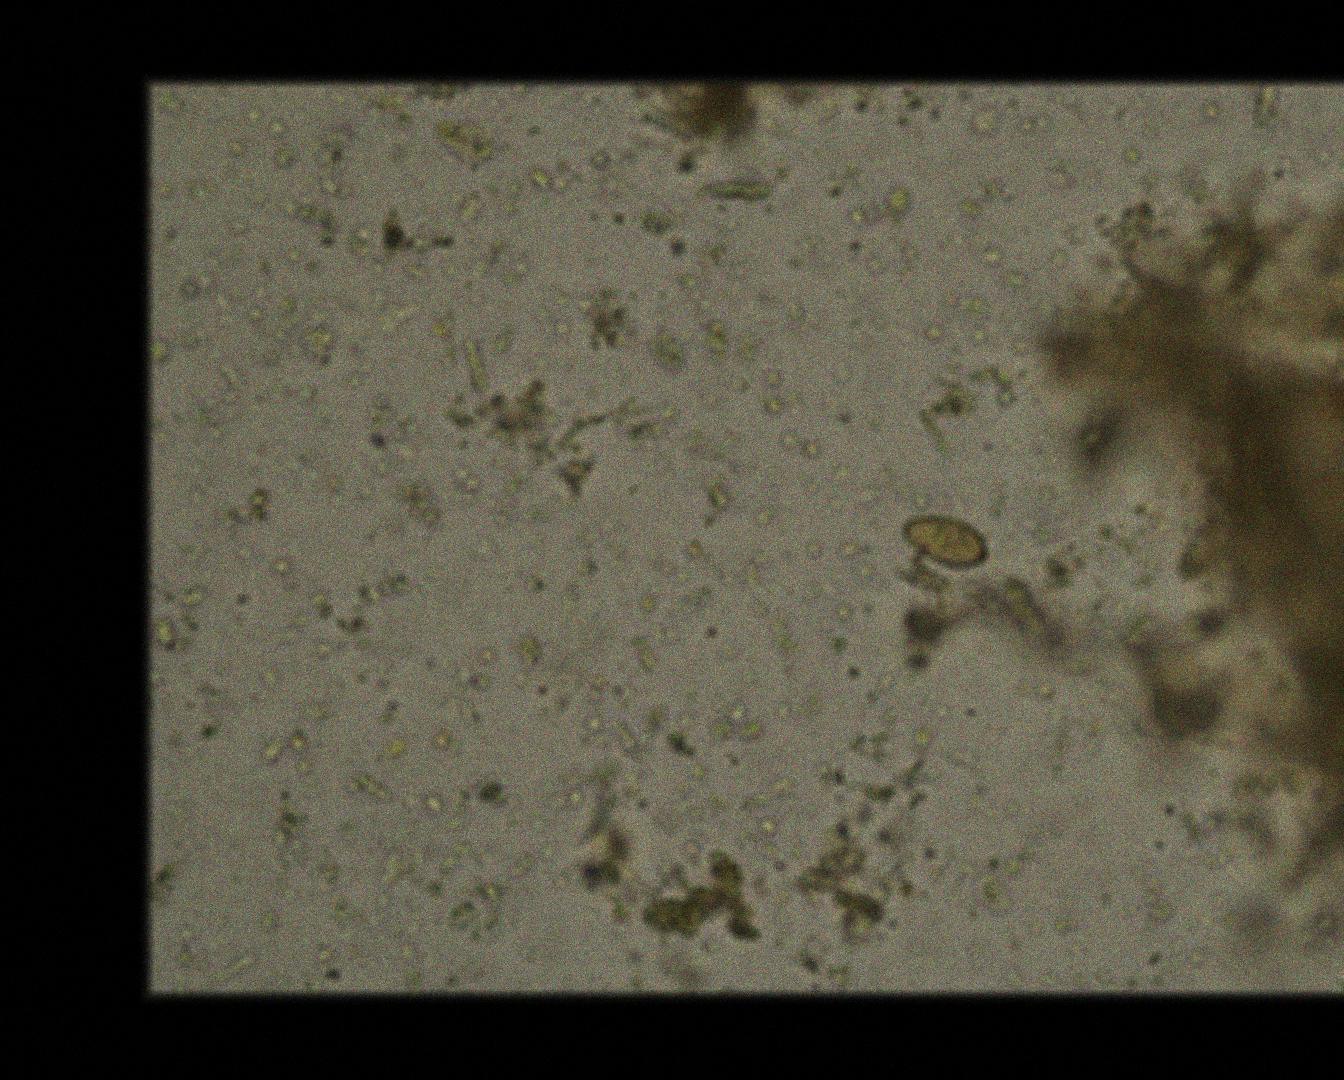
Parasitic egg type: Opisthorchis viverrine